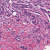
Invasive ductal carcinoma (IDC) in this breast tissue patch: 1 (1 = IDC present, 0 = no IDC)